Question: I am new on Java. I am generating a menubar from database table, i am able to generate three levels submenus but i was wondering what if one day we decided to add a level.I know that my logic for the menu generation is bad but I can't find the logic to generate the childs on primefaces. Here's the sql result of my query.Can anyone help for getting the solution? Or any idea for creating a loop instead of repeating the 2 queries? Any tutorial would be really appreciated or any source code example.

Here's my source code for generating 3 levels menu
'''
connexion c1 = new connexion();
Connection con = c1.getConnected();
PreparedStatement ps = con
.prepareStatement("SELECT * FROM menu_options where parent_option_id is null");
// get first level menu options from database
ResultSet result = ps.executeQuery();
while (result.next()) {
DefaultSubMenu firstSubmenu = new DefaultSubMenu(
result.getString("name"));
PreparedStatement ps2 = con
.prepareStatement("SELECT * FROM menu_options where parent_option_id="
+ result.getInt("id"));
// get menu second level options from database
ResultSet result2 = ps2.executeQuery();
DefaultMenuItem item = null;
while (result2.next()) {
PreparedStatement ps3 = con
.prepareStatement("SELECT * FROM menu_options where parent_option_id="
+ result2.getInt("id"));
// get menu third level options from database
ResultSet result3 = ps3.executeQuery();
int rowcount = 0;
if (result3.last()) {
rowcount = result3.getRow();
result3.beforeFirst();
}
if (rowcount == 0) {
item = new DefaultMenuItem(result2.getString("name"));
item.setUrl(result2.getString("url"));
item.setIcon("ui-icon-arrowreturnthick-1-e");
// item.setId("fils");
firstSubmenu.addElement(item);
} else {
DefaultSubMenu firstSubmenu2 = null;
firstSubmenu2 = new DefaultSubMenu(result2.getString("name"));
while (result3.next()) {
item = new DefaultMenuItem(result3.getString("name"));
item.setUrl(result3.getString("url"));
item.setIcon("ui-icon-arrowreturnthick-1-e");
// item.setId("fils");
firstSubmenu2.addElement(item);
}
firstSubmenu.addElement(firstSubmenu2);
}
}
menu.addElement(firstSubmenu);
}
'''
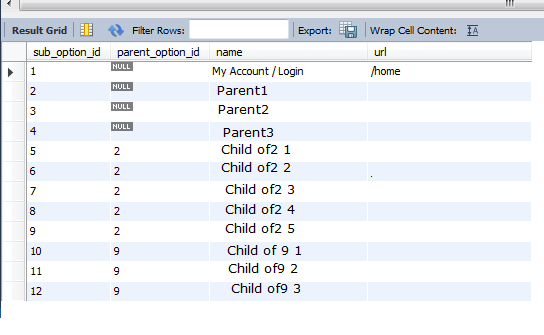
Answer: A possible solution might be implementing theses methods:
'''
// Returns the item with no parent
private List<Item> searchParentlessItems();
// Returns the item with the given item as parent
private List<Item> searchItemChildren(Item item);
// Returns the children count
private Long countItemChildren(Item item);
// Build a SubMenu for the specified item
private SubMenu createSubMenu(Item item);
// Build a MenuItem for the specified item
private MenuItem createMenuItem(Item item);
'''
Then generation might look like
'''
private MenuModel createMenuModel() {
MenuModel model = new DefaultMenuModel();
List<Item> rootItems = searchParentlessItems();
for (Item item : rootItems) {
boolean hasChildren = countItemChildren(item) > 0;
if (hasChildren) {
SubMenu subMenu = createSubMenu(item);
model.addElement(subMenu);
appendChildren(subMenu, item);
} else {
MenuItem menuItem = createMenuItem(item);
model.addElement(menuItem);
}
}
}
private void appendChildren(MenuGroup parentMenuItem, Item parentItem) {
List<Item> children = searchItemChildren(parentItem);
for (Item child : children) {
boolean hasChildren = countItemChildren(child) > 0;
if (hasChildren) {
SubMenu subMenu = createSubMenu(child);
parentMenuItem.addElement(subMenu);
appendChildren(subMenu, child);
} else {
MenuItem menuItem = createMenuItem(child);
parentMenuItem.addElement(menuItem);
}
}
}
'''